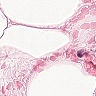
Metastatic tissue present: no